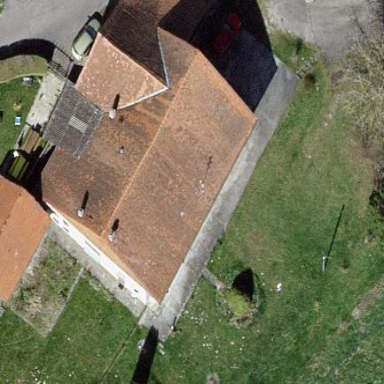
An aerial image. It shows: Farm building.